Question: I am using the following code in Java to print out various properties of Google's certificate.
'''
import javax.net.ssl.SSLContext;
import javax.net.ssl.SSLSession;
import javax.net.ssl.SSLSocket;
import javax.net.SocketFactory;
import java.io.*;
import java.math.*;
import java.net.*;
import java.security.*;
import javax.net.*;
import javax.security.cert.X509Certificate;
/*
* Start an connection with google.com and submit to Google to figure out how to get the certificate.
* Should not pull from artificial context.
*/
public class MWE{
public static void main(String[] args) throws Exception{
SSLContext sslContext = SSLContext.getDefault();
SocketFactory clientSocketFactory = sslContext.getSocketFactory();
String remoteHost = "google.com";
int remotePort = 443;
SSLSocket socket = null;
try {
//Lookup the "common name" field of the certificate from the remote server:
socket = (SSLSocket) clientSocketFactory.createSocket(remoteHost, remotePort);
socket.setEnabledCipherSuites(socket.getSupportedCipherSuites());
socket.startHandshake();
} catch (IOException ioe) {
ioe.printStackTrace();
}
X509Certificate[] c = socket.getSession().getPeerCertificateChain();
X509Certificate serverCertificate = c[0]; //can I control which instance of this is used?
Principal serverDN = serverCertificate.getSubjectDN();
BigInteger serverSerialNumber = serverCertificate.getSerialNumber();
System.out.println(serverCertificate.getClass());
System.out.println(serverDN);
System.out.println(serverSerialNumber.toString(16));
System.out.println(serverCertificate.getSigAlgName());
System.out.println(serverCertificate.getNotBefore());
System.out.println(serverCertificate.getNotAfter());
}
}
'''
The output I get looks like this:
'''
CN=*.google.com, O=Google Inc, L=Mountain View, ST=California, C=US
1484d9a3000000007d35
SHA1withRSA
Wed Feb 20 05:34:43 PST 2013
Fri Jun 07 12:43:27 PDT 2013
'''
However, when I view the certificate from Firefox or Chrome, everything matches except the serial number.

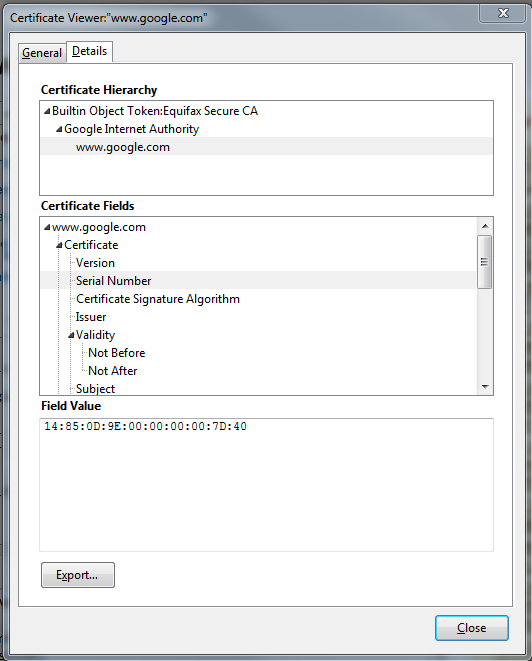
Answer: Your Firefox certificate info shows the certificate for <URL>.
Those two sites have different certificates, and therefore different serials.